Question: I want to register Google Developer Console, but I used to register for my friend and I use my name. Now, I want to register one more time, but I can't register it. Google teams wants me to provide the "Account Verification". Adding that, I have a few document to confirm, so I still not able to register. Do any have idea or suggestion?

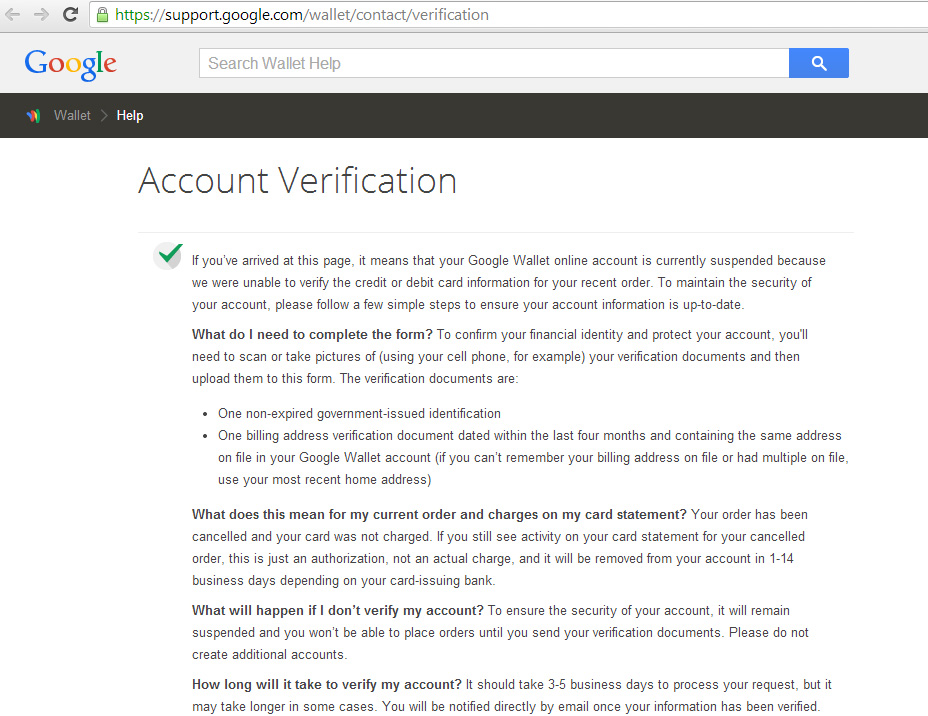
Answer: To summarize, since it seems my comments served as an accepted answer...
Google won't accept payment on a new account if you are using a credit card that was previously used to open an account, unless you can prove that you are the actual owner of the card. As such they will require documentation to prove that you are not stealing someone else's card to make a purchase. In the case of the attached document, they are requesting and gov't issued ID, and a doc with proof of address matching that of the card (or Google Wallet) address. Normally a utility bill would suffice for this.